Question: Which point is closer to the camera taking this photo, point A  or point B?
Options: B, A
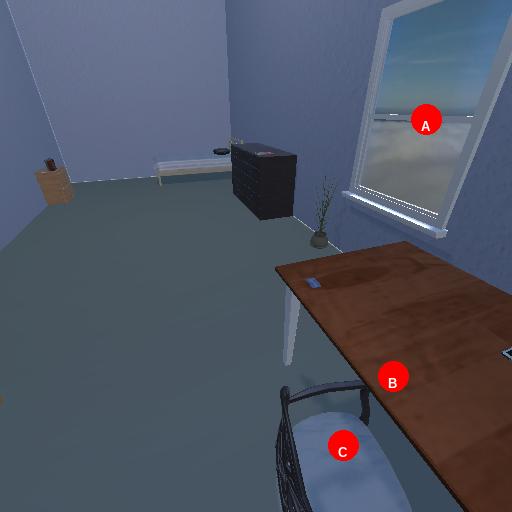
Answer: B